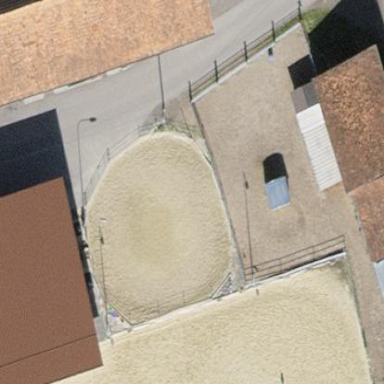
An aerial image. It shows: Leisure land designated for horse riding.